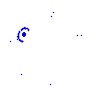
Particle: kaon